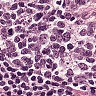
Metastatic tissue present: no